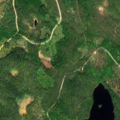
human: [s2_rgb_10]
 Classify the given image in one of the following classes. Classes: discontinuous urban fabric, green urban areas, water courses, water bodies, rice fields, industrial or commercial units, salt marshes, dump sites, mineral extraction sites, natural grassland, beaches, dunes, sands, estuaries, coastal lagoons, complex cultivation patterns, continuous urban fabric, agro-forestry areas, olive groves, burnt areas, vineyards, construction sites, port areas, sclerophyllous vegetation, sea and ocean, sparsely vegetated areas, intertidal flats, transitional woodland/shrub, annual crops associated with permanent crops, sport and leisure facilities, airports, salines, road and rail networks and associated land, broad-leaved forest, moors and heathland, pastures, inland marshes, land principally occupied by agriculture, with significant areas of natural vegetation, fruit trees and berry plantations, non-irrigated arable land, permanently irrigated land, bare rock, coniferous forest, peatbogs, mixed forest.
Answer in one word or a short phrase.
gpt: coniferous forest, mixed forest